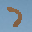
Label: 7